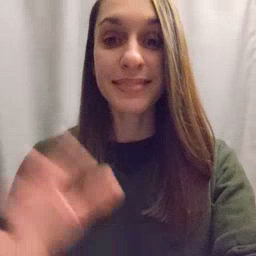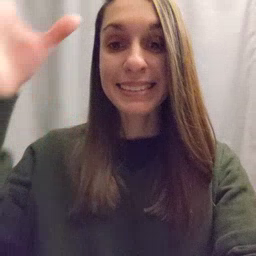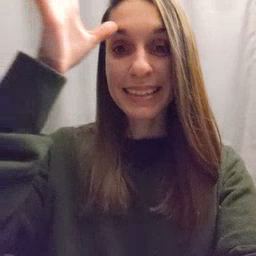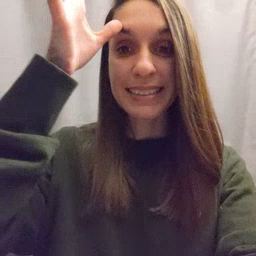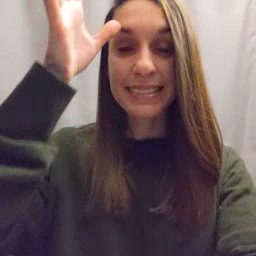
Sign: dad